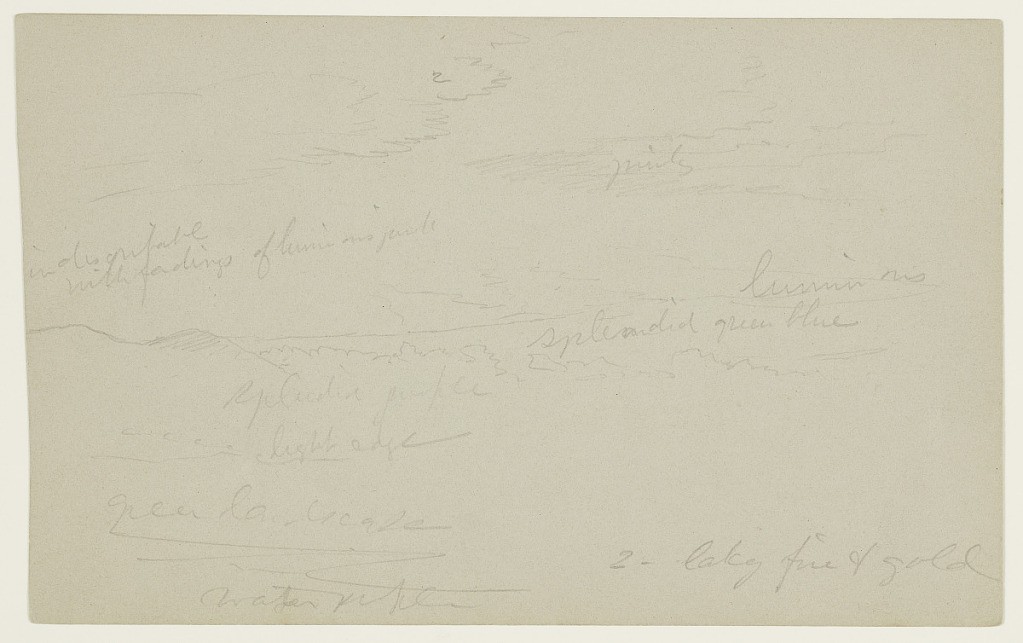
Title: Sunset over the Catskills, Hudson, New York
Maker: Frederic Edwin Church, American, 1826–1900
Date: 1860–80
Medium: Graphite on gray wove paper; verso: graphite
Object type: Drawing
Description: Landscape sketch showing a view of a vibrant, cloud-filled sunset sky above the Catskill Mountains and the Hudson River Valley, likely viewed from the artist's property near Hudson, New York. Two pointed mountain peaks are visible at far left, one of them likely Blackhead Mountain. Beside them at right, a low-lying bank of clouds or fog forms a puffy contour across the horizon. In the lower left corner, the waters of the Hudson River are loosely suggested. In the sky above, puffy and wispy clouds intermingle as they are brightly illuminated by the setting sun.

Verso: Loosely rendered and seemingly incomplete landscape sketch showing dark clouds at upper right above an indistinct and hastily executed landscape at center right.